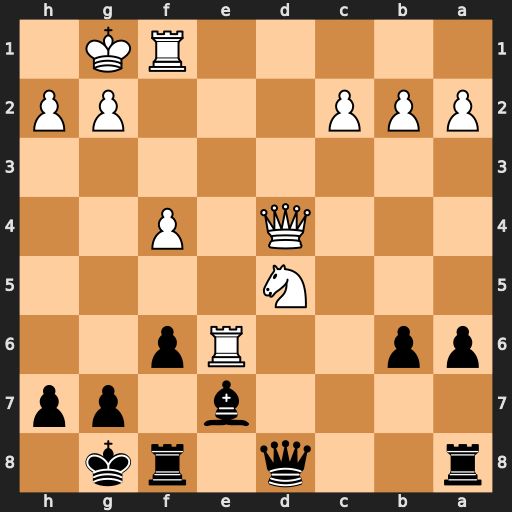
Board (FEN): r2q1rk1/4b1pp/pp2Rp2/3N4/3Q1P2/8/PPP3PP/5RK1
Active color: b
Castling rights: -
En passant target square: -
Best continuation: Bc5 Qxc5 bxc5